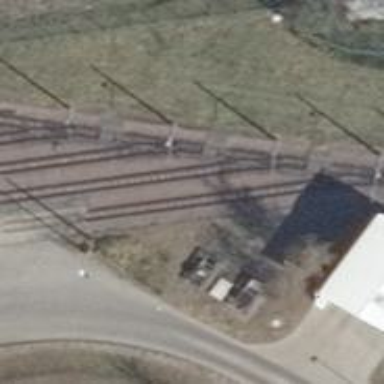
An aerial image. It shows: Railway switch with the turnout on the left side.